Question: I was looking for some ready code so I could insert my data, labels etc. into a function and receive a ready google-chart like this.

But I didn't find any. Any ideas?
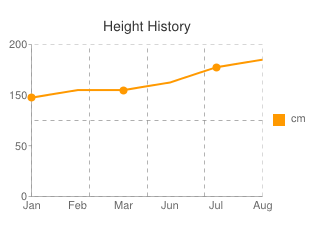
Answer: In the mean time, I wrote a function that receive all the necessary parameters, creates a google chart and converts it 'UIImage'. Here it is:
> -(UIImage )title'''
xAxis:(NSArray*)axisXLabels
yAxis:(NSArray*)axisYLabels
andData:(NSArray*)dataValues
color:(NSString*)lineColor
chartWidth:(NSNumber*)width
chartHight:(NSNumber*)hight
lagendLabel:(NSString*)legend
minScale:(NSNumber*)minScale
maxScale:(NSNumber*)maxScale{
NSMutableString *myurl = [NSMutableString stringWithString:@"http://chart.googleapis.com/chart?chxl=0:|"];
//axisXLabels
int countAxisXLabels = [axisXLabels count];
for(NSUInteger i = 0; i < countAxisXLabels; ++i)
{
NSNumber *value = [axisXLabels objectAtIndex:i];
[myurl appendFormat:@"%@", value];
if(i < countAxisXLabels - 1)
[myurl appendString:@"|"];
}
[myurl appendString:@"|1:|"];
//axisYLabels
int countAxisYLabels = [axisYLabels count];
for(NSUInteger i = 0; i < countAxisYLabels; ++i)
{
NSNumber *value = [axisYLabels objectAtIndex:i];
[myurl appendFormat:@"%@", value];
if(i < countAxisYLabels - 1)
[myurl appendString:@"|"];
}
[myurl appendString:@"&chxr=0,0,105|1,3.333,100&chxt=x,y&chs="];
//size
[myurl appendFormat:@"%@x%@&cht=lc&chd=t:", width,hight];
//dataValues
int countDataValues = [dataValues count];
for(NSUInteger i = 0; i < countDataValues; ++i)
{
NSNumber *value = [dataValues objectAtIndex:i];
[myurl appendFormat:@"%@", value];
if(i < countDataValues - 1)
[myurl appendString:@","];
}
//legend
[myurl appendFormat:@"&chdl=%@&chg=25,50&chls=2&",legend];
//color
[myurl appendFormat:@"chm=o,%@,0,-2,8&chco=%@",lineColor,lineColor];
//title
[myurl appendFormat:@"&chtt=+%@",title];
//scale
[myurl appendFormat:@"&chds=%@,%@",minScale,maxScale];
NSString *theurl=[myurl stringByAddingPercentEscapesUsingEncoding:NSUTF8StringEncoding];
NSMutableURLRequest *theRequest=[NSMutableURLRequest requestWithURL:[NSURL URLWithString:theurl]
'''
cachePolicy:NSURLRequestUseProtocolCachePolicy
timeoutInterval:60.0];'''
NSURLResponse* response;
NSError* error;
NSData *imageData=[NSURLConnection sendSynchronousRequest:theRequest returningResponse:&response
'''
error:&error];
NSLog(@"%@",error);
NSLog(@"%@",response);
NSLog(@"%@",imageData);'''
UIImage *myimage = [[UIImage alloc] initWithData:imageData];
return myimage;
// Chart Wizard: https://developers.google.com/chart/image/docs/chart_wizard
}
'''
And here is the test function:
> -(void)test{'''
NSString* title = @"Height History";
NSArray *axisXLabels = [NSArray arrayWithObjects:
@"Jan",
@"Feb",
@"Mar",
@"Jun",
@"Jul",
@"Aug",
nil];
NSArray *axisYLabels = [NSArray arrayWithObjects:
[NSNumber numberWithInt:0],
[NSNumber numberWithInt:50],
[NSNumber numberWithInt:150],
[NSNumber numberWithInt:200],
nil];
NSArray *dataValues = [NSArray arrayWithObjects:
[NSNumber numberWithInt:130],
[NSNumber numberWithInt:140],
[NSNumber numberWithInt:140],
[NSNumber numberWithInt:150],
[NSNumber numberWithInt:170],
[NSNumber numberWithInt:180],
nil];
NSString *lineColor = @"FF9900";
NSNumber *width = [NSNumber numberWithInt:300];
NSNumber *hight = [NSNumber numberWithInt:200];
NSNumber *minScale = [NSNumber numberWithInt:0];
NSNumber *maxScale = [NSNumber numberWithInt:200];
NSString *legendLabel = @"cm";
UIImage *myimage =[self produceGoogleChartImage:title xAxis:axisXLabels yAxis:axisYLabels andData:dataValues color:lineColor
'''
chartWidth:width chartHight:hight lagendLabel:legendLabel
minScale:minScale maxScale:maxScale];'''
_chartImage.image=myimage;
'''
}
You should get image, like the one in the question.